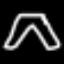
Label: pants